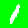
Digit: 1